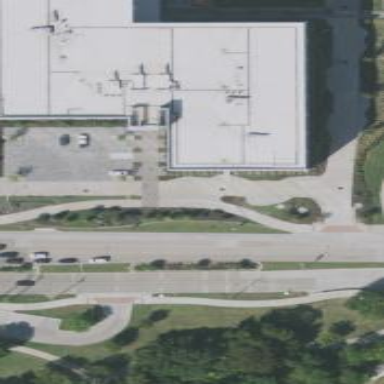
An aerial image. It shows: Office building.